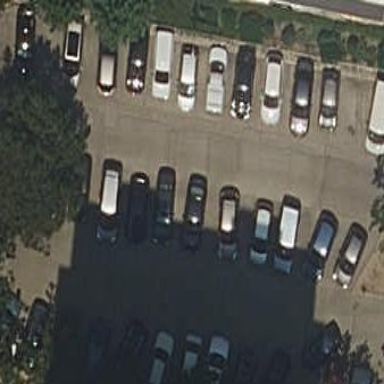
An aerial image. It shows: Parking area with surface.